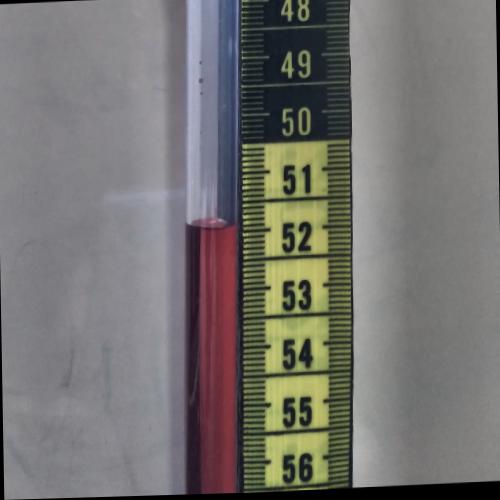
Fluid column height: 51.9 cm